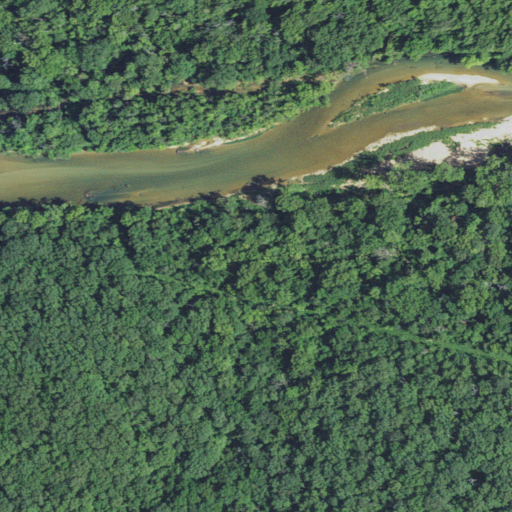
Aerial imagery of valley in Missouri named Canoe Hollow containing deciduous forest, open water, mixed forest, herbaceous wetlands, and woody wetlands